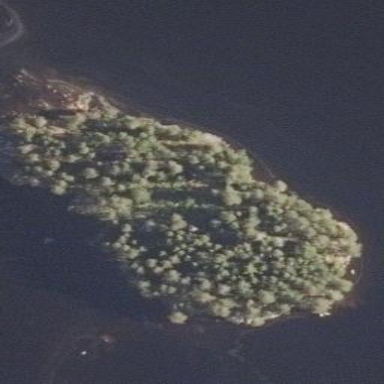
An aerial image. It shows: Island.